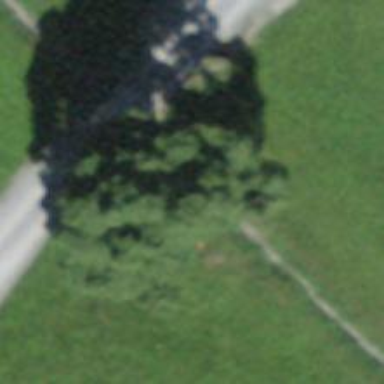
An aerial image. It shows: Bench for seating.